Aerial crown-view tile of a tropical tree (Barro Colorado Island, Panama), acquired 20241014:
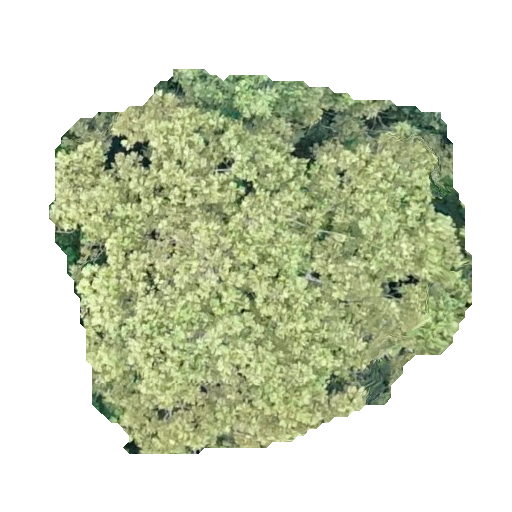
Species: Dipteryx oleifera
GBIF accepted scientific name: Dipteryx oleifera
Crown area: 194.456 m²